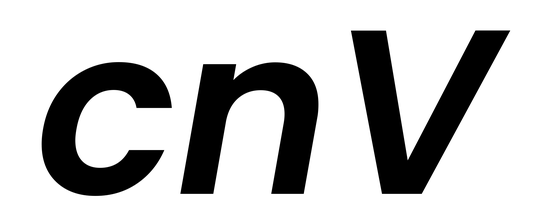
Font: Poppins-SemiBoldItalic